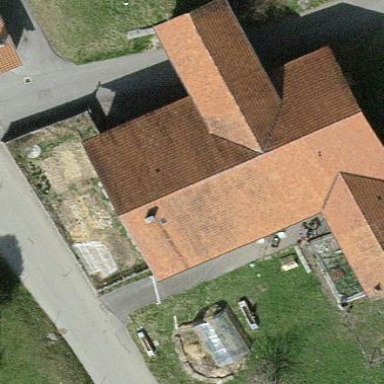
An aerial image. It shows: Farm building.